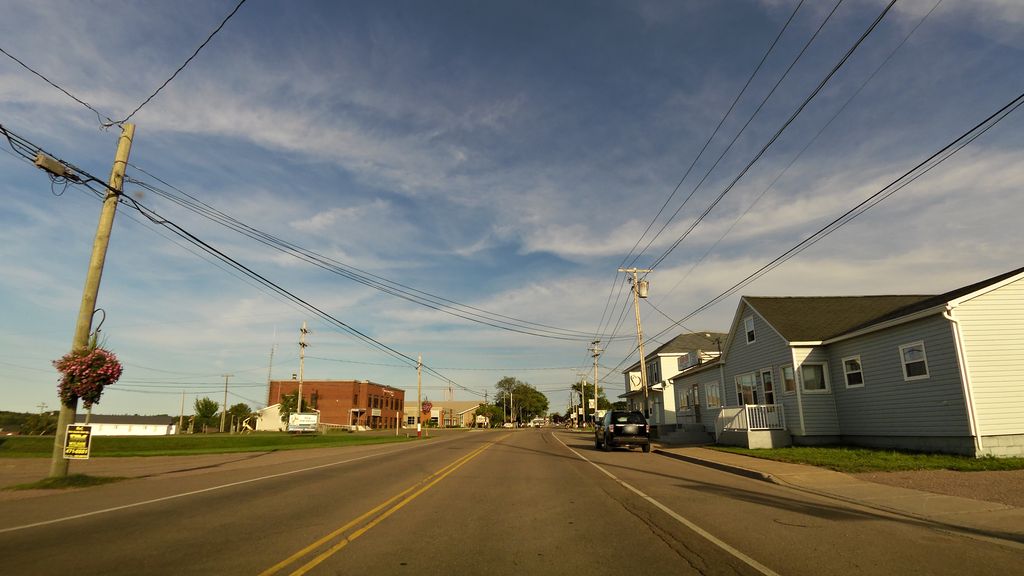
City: charlottetown